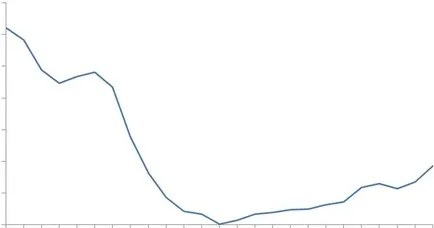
Platelet count evolution of patient 2.
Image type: pathology (immunostaining)